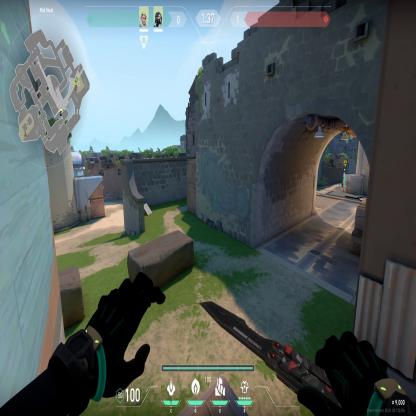
Label: teammate